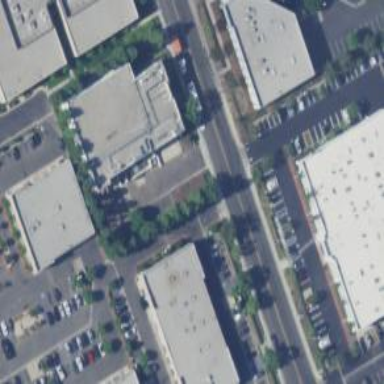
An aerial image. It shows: Retail building.